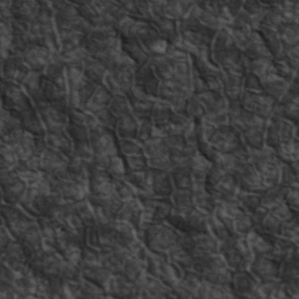
Label: non_frost